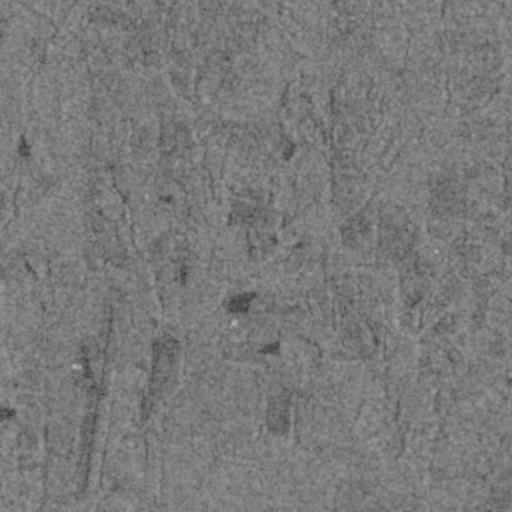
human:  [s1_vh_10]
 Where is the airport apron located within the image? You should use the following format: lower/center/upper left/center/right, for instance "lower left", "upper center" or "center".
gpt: The airport apron is located in the lower left of the image.
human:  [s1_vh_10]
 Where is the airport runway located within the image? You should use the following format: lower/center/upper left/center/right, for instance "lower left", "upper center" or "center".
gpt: The airport runway is located in the lower left of the image.
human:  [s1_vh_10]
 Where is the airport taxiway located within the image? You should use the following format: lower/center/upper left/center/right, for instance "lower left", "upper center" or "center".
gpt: The airport taxiway is located in the lower left of the image.
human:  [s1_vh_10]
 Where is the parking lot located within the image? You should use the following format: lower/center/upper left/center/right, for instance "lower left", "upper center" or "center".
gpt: There is no parking lot in the image.

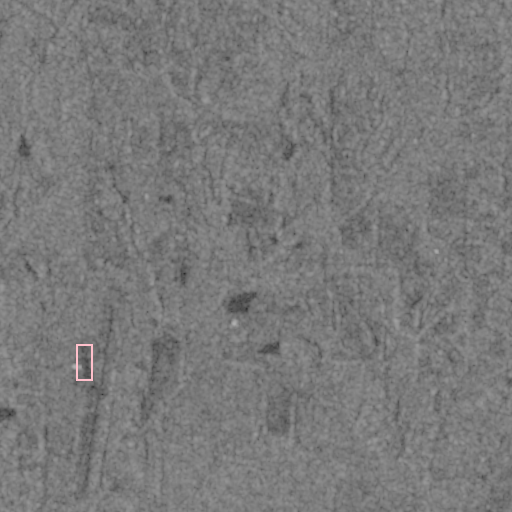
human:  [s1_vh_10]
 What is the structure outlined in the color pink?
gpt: The structure outlined in pink is an airport apron.
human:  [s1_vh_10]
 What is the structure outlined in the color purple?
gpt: There is no purple outline.